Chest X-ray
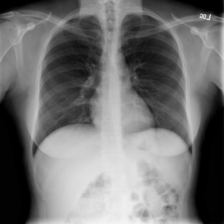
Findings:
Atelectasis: negative
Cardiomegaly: negative
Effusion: negative
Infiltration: negative
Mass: negative
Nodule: negative
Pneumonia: negative
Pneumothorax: negative
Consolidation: negative
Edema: negative
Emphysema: negative
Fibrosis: negative
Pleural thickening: negative
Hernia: negative